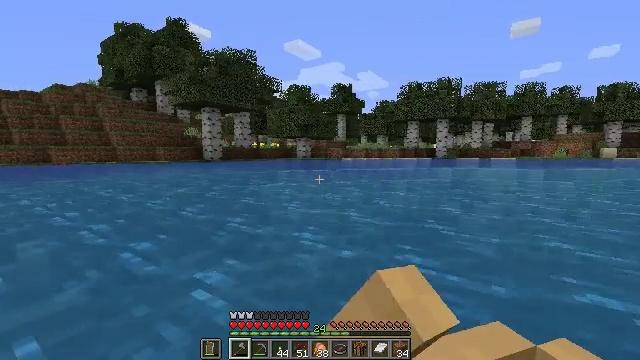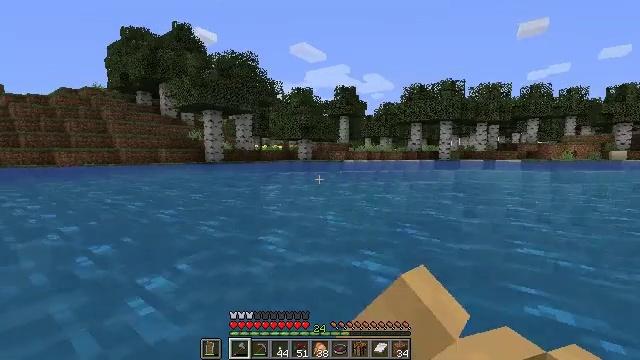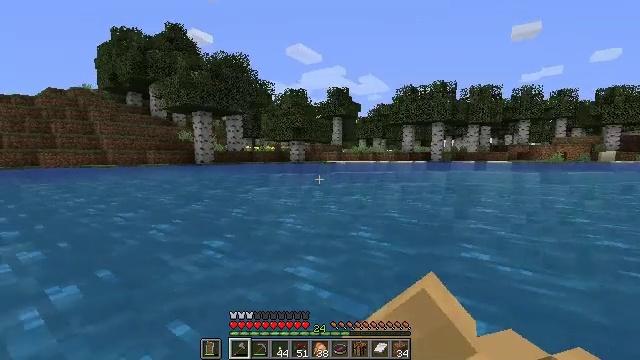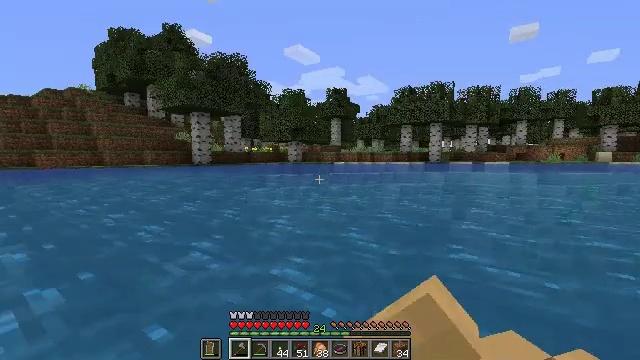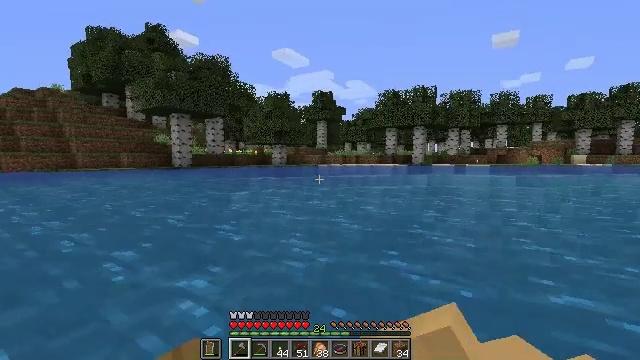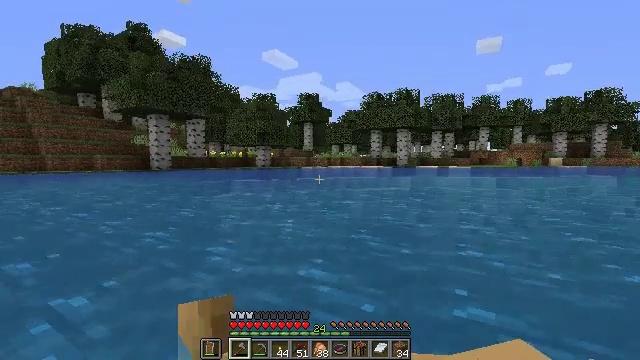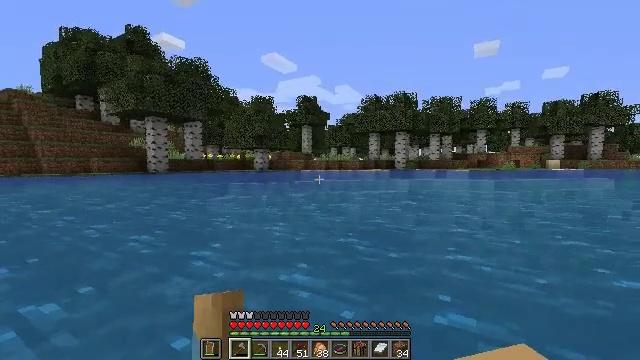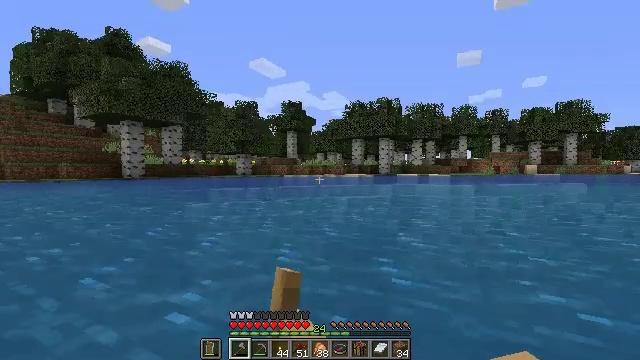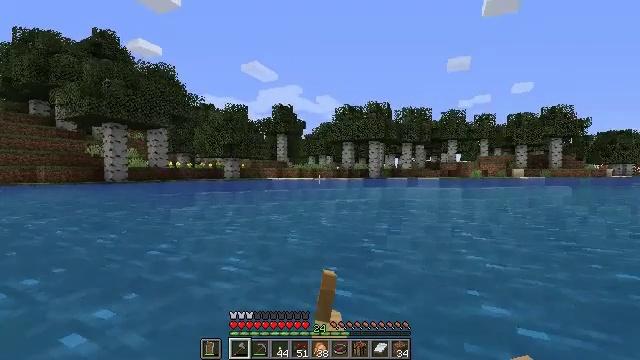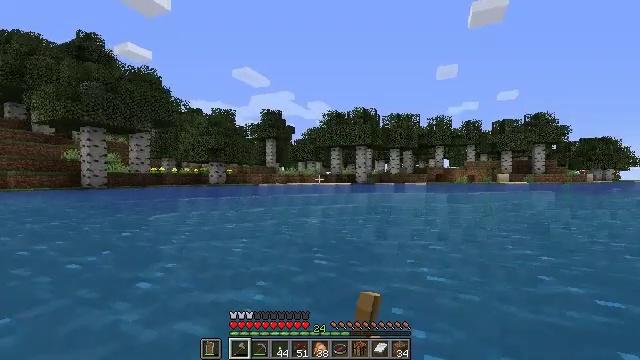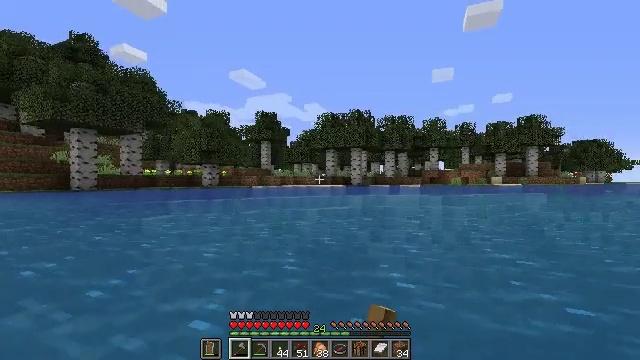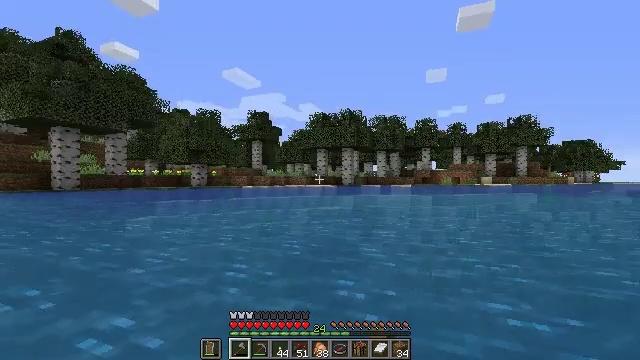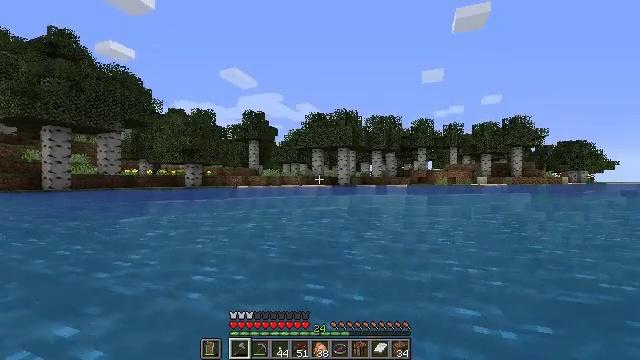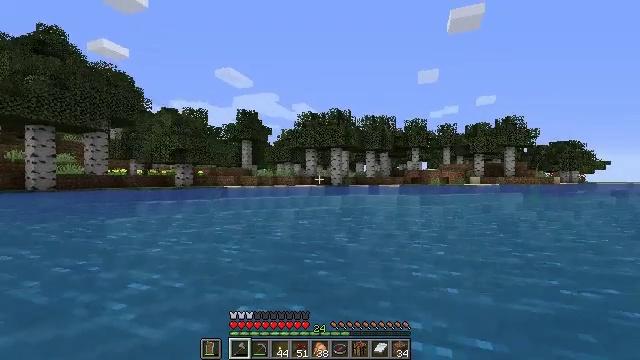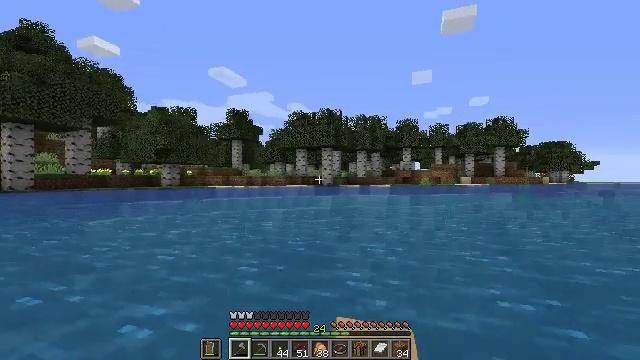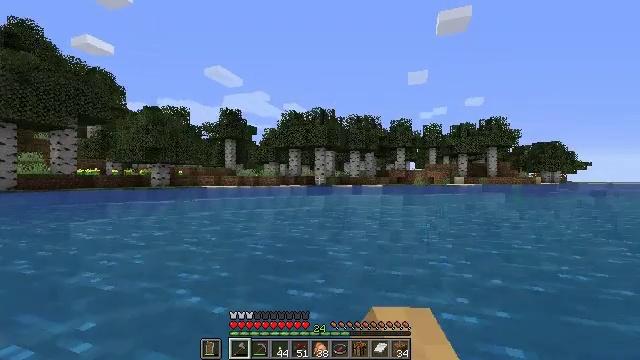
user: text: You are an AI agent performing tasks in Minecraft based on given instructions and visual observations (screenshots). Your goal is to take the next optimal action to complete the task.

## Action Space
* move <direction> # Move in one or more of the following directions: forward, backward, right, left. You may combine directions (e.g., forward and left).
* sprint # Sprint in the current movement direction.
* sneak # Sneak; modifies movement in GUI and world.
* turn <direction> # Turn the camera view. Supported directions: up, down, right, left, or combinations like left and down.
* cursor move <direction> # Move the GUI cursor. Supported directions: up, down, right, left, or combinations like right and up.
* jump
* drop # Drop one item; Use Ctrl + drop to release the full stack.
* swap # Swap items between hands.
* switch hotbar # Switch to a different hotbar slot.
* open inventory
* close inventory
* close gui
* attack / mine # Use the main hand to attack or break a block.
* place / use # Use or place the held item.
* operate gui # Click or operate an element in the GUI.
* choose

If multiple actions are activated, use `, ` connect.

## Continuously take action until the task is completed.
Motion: motion action
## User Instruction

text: Collect sea pickles from the ocean floor.
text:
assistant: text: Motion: move forward and move right, turn left
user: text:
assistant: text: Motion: move forward and move right
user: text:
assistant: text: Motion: move forward
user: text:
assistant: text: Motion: move forward
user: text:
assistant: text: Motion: move forward
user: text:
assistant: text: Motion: move forward
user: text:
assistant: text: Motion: move forward, turn up
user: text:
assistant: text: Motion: move forward
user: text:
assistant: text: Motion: move forward, turn up
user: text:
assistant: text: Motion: move forward
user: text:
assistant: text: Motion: move forward
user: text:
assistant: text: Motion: move forward
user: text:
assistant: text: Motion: move forward
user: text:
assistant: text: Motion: move forward
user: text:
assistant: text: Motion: move forward
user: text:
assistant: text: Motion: move forward
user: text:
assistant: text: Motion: move forward
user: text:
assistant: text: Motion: move forward and move left
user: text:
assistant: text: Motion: move forward and move left, turn right
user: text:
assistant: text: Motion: move forward and move left, turn right
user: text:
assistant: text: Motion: move forward, turn right
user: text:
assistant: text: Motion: move forward, turn right
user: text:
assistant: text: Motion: move forward, turn right
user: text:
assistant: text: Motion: move forward
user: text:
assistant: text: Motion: move forward
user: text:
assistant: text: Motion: move forward
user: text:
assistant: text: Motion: move forward, turn right
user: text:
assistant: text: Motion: move forward, turn right
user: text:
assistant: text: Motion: move forward, turn right
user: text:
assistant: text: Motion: move forward, turn right and down